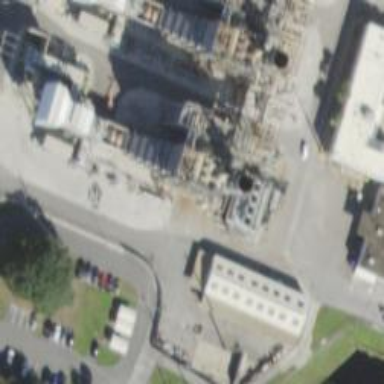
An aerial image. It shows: Gas turbine generator is in use.